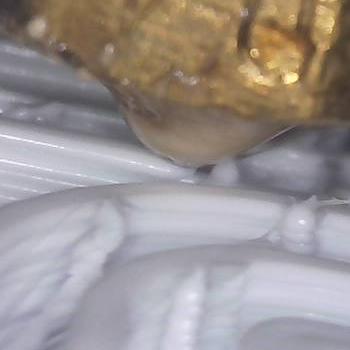
Flow rate: 200%